Question: I am wondering whether I can color only certain cells in an R matrix using the
'''
image
'''
command. Currently, I am doing this:
'''
library(Matrix)
args <- commandArgs(trailingOnly=TRUE)
csv_name <- args[1]
pdf_name <- args[2]
pdf(pdf_name)
data <- scan(csv_name, sep=",")
len <- length(data)
num <- sqrt(len)
matrix <- Matrix(data, nrow=num, ncol=num)
image(matrix)
dev.off()
'''
The CSV file contains values between 0 and 1.
Executing the above code gives me the following image:

Now, I want to color in each row the six smallest values red.
Does anyone have an idea how to achieve this?
Thanks in advance,
Sven
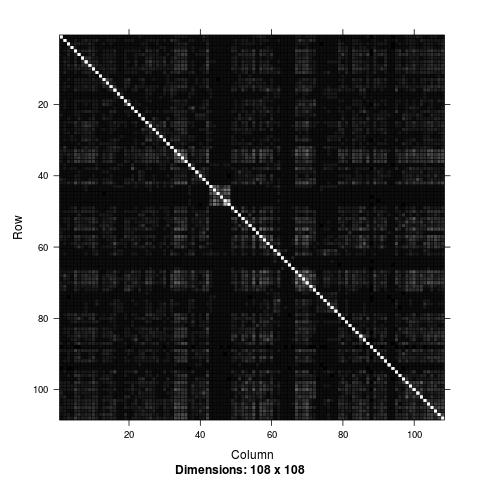
Answer: Matrix seems to use lattice (levelplot). You can add a layer on top,
'''
m = Matrix(1:9, 3)
library(latticeExtra)
image(m) + layer(panel.levelplot(1:2,1:2,1:2,1:2, col.regions="red"))
'''
Edit: actually, it makes more sense to give the colors in the first place,
'''
levelplot(as.matrix(m), col.regions=c(rep("red", 6), "blue", "green", "yellow"), at=1:9)
'''
but I haven't succeeded with image:
'''
image(m, col.regions = c(rep("red", 6), "blue", "green", "yellow"), at=1:9)
'''
I may have missed a fine point in the docs...